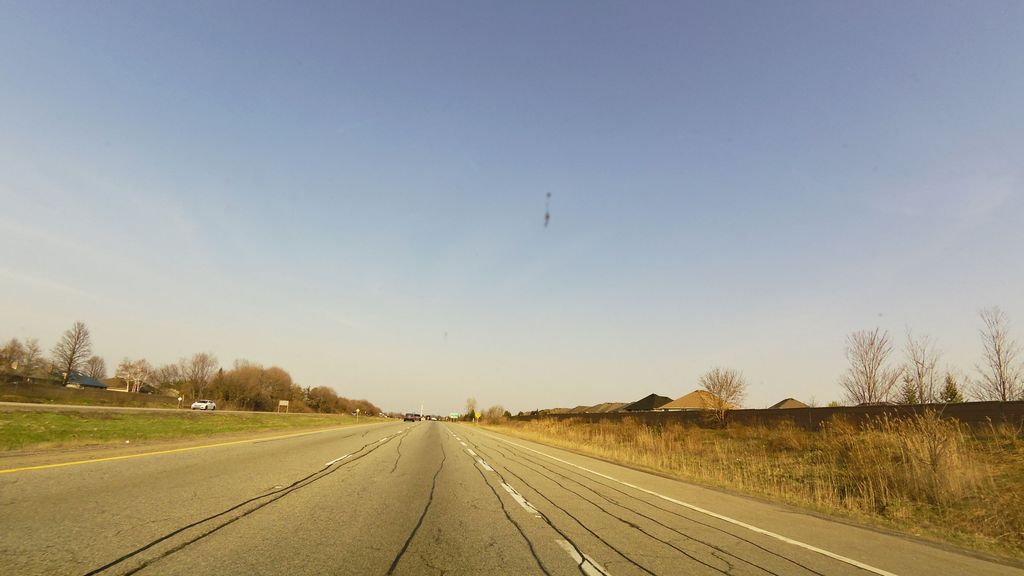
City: hamilton